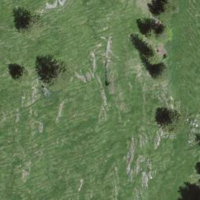
EUNIS habitat code: 24
Species observed at this site:
Falco tinnunculus